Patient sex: F
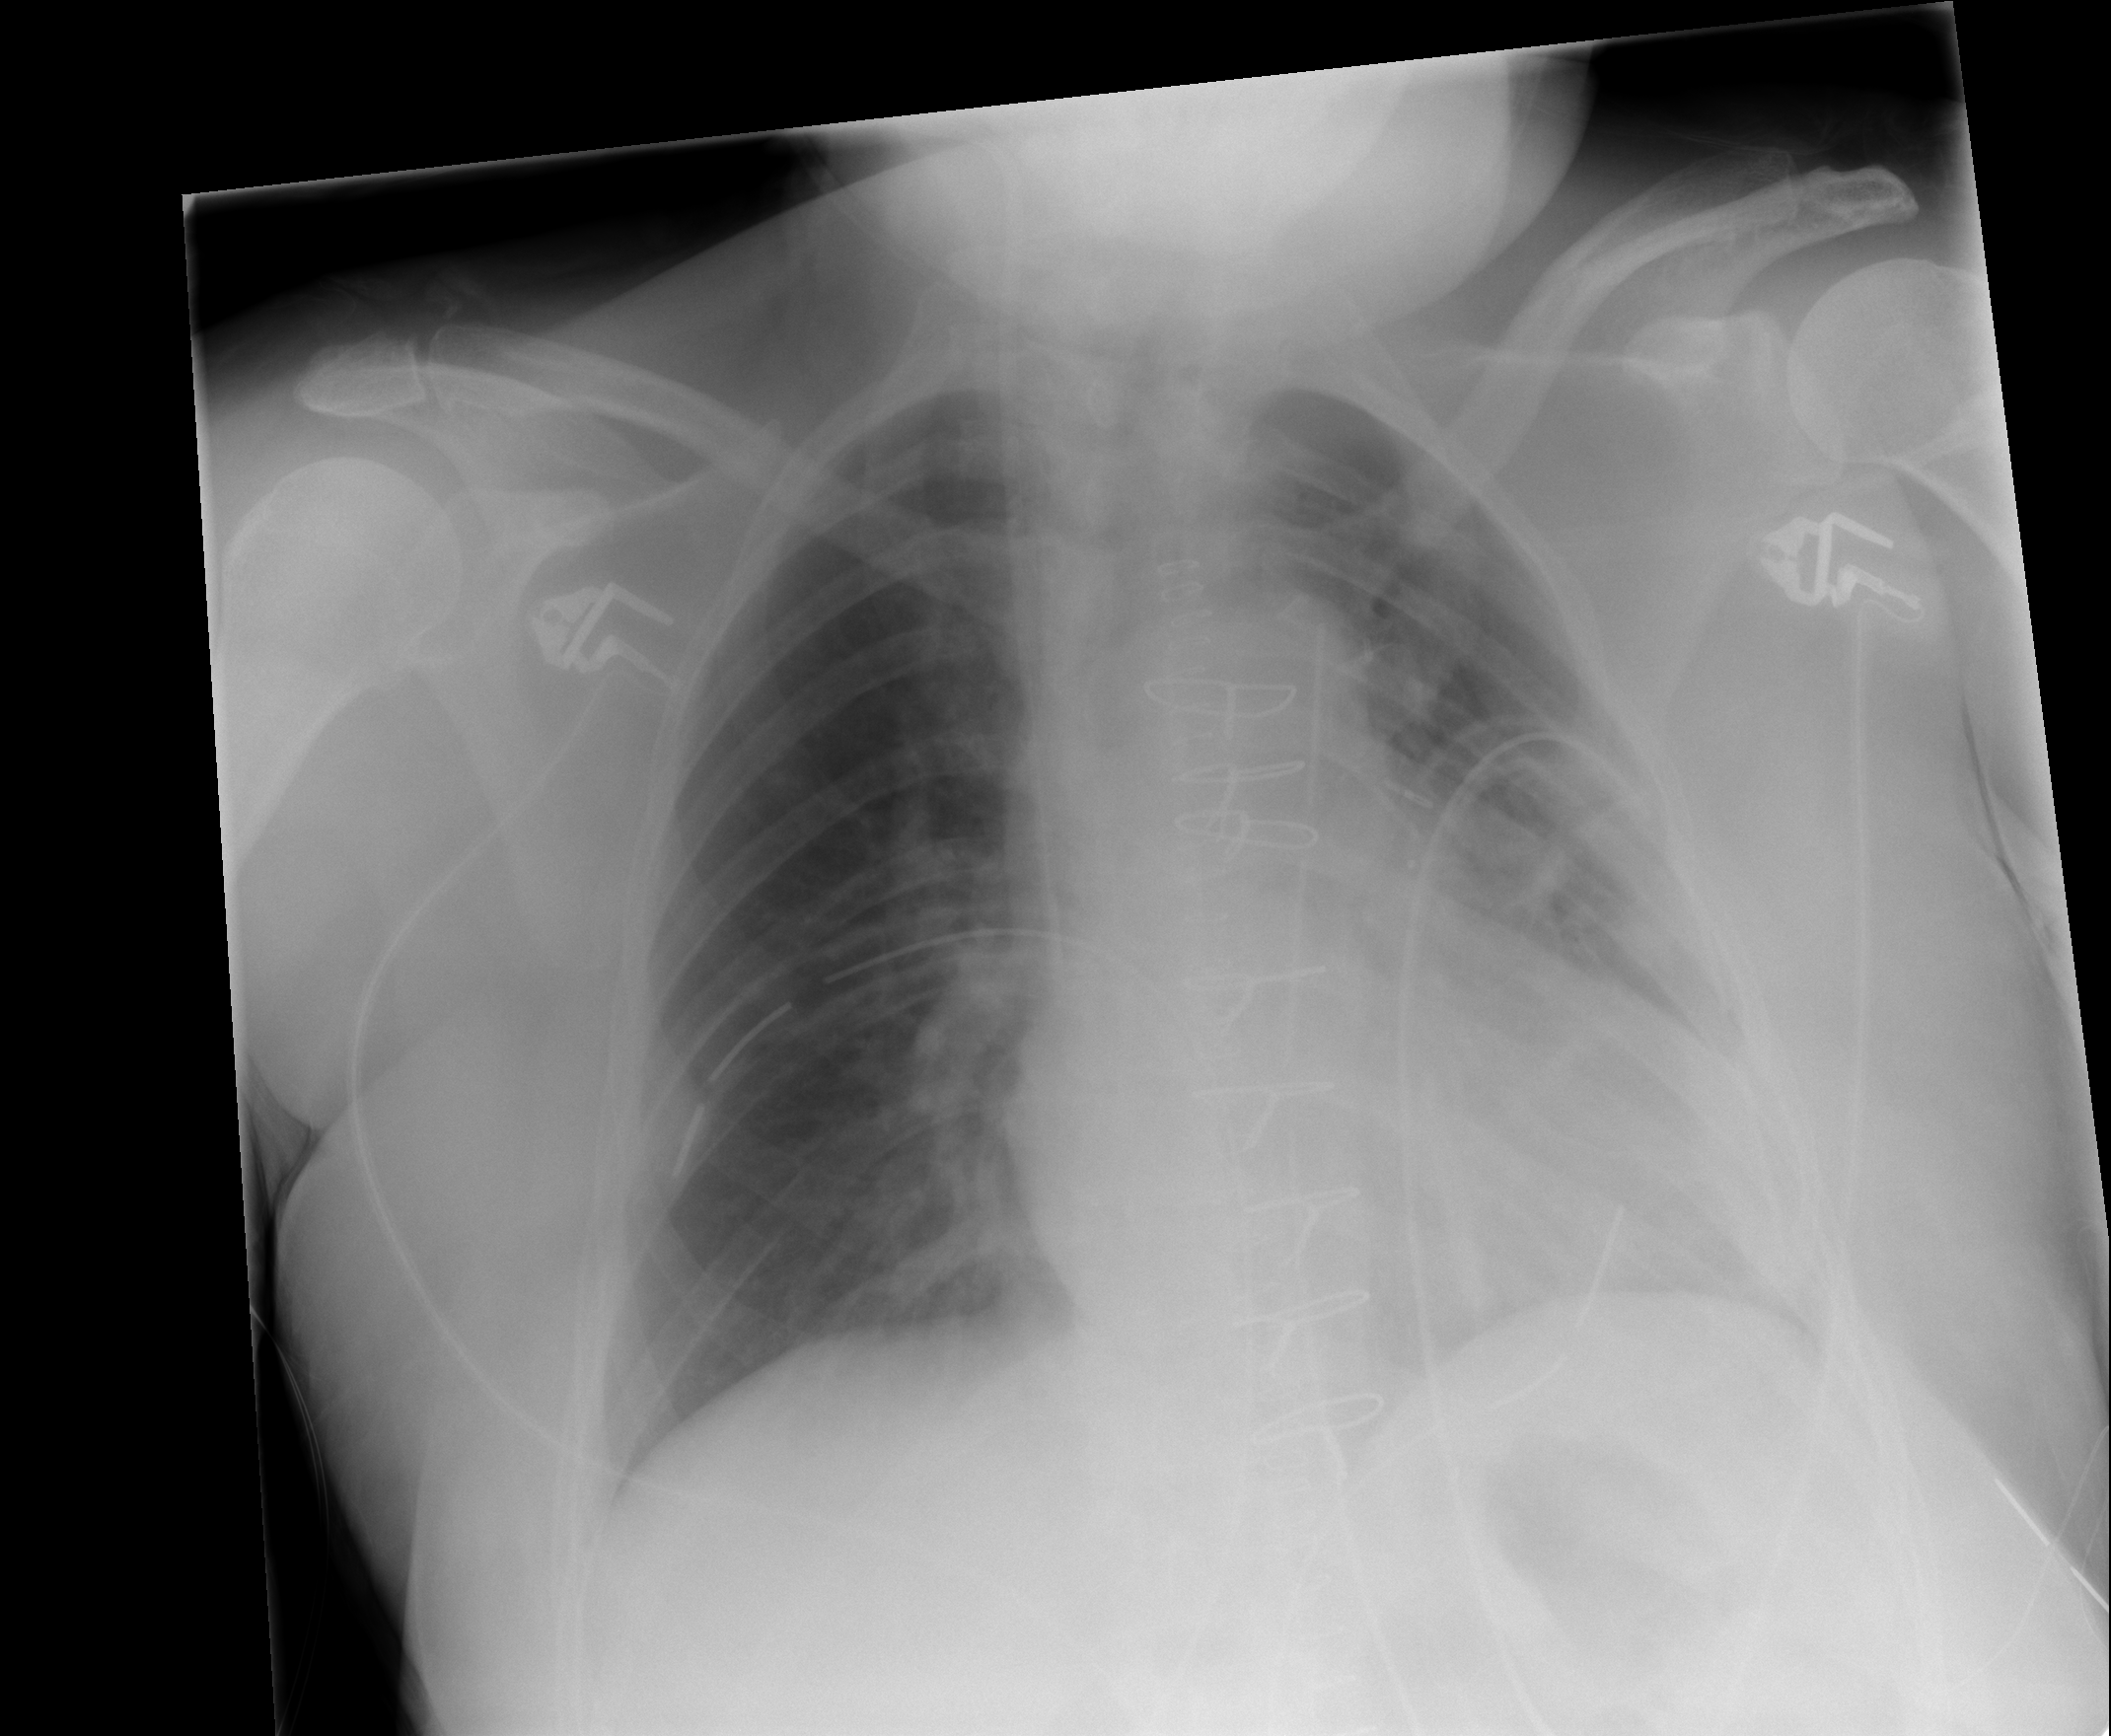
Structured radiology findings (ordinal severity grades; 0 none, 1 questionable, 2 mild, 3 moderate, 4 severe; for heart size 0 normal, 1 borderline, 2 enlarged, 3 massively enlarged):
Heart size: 2
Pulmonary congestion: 0
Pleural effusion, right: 0
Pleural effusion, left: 2
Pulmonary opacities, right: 0
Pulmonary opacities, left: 0
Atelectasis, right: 0
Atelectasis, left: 2